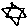
Label: star